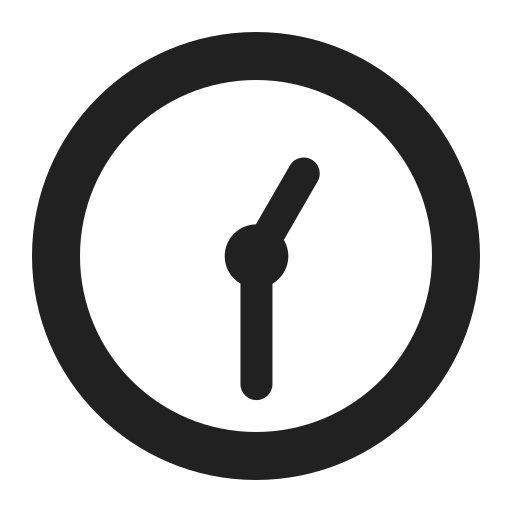
one thirty high contrast